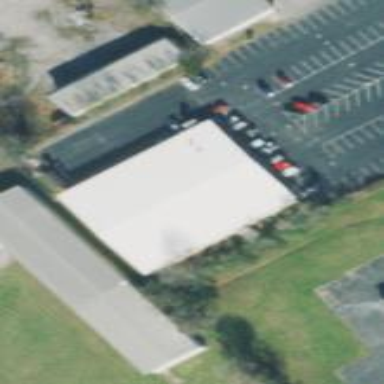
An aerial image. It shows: Building housing bowling alley.